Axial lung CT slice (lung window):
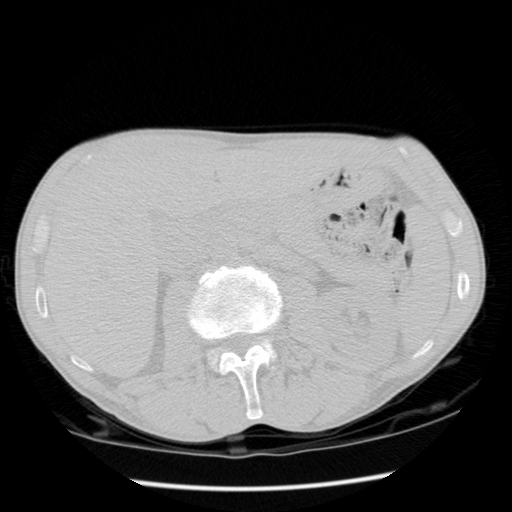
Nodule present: no